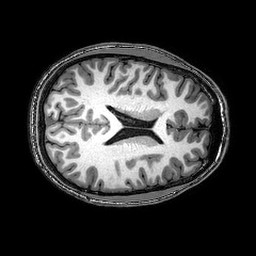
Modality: T1w
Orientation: axial
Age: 24
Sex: male
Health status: healthy
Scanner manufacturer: philips
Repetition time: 0.008225 s
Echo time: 0.0038 s